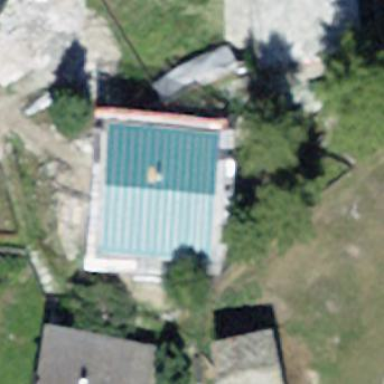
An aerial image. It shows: Detached building.